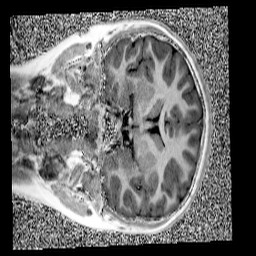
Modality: UNIT1
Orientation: coronal
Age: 11
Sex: female
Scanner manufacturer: siemens
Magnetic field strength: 3 T
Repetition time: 4 s
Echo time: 0.00299 s